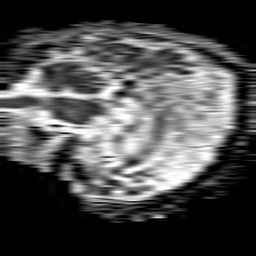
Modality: ADC
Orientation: sagittal
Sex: female
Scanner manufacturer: philips
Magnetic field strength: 1.5 T
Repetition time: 4.6 s
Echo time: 0.08631 s